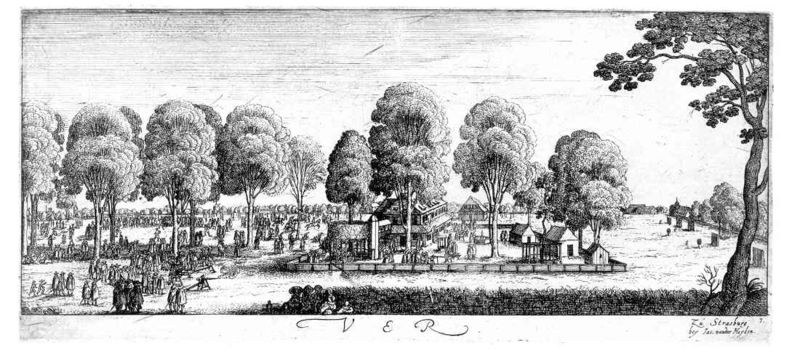
Titel: Frühling: Der Schützenplatz
Künstler: Wenzel Hollar
Standort: Karlsruhe
Institution: Staatliche Kunsthalle Karlsruhe
Schlagwörter: church, crowd, gathering, people, white, black, funeral, wall, picture, wood, clouds, horses, sky, tree, building, house, landscape, nature, houses, lane, roof, street, trees, village, forest, grass, bushes, garden, path, road, villa, drawing, black and white, illustration, sketch, writing, fence, town, outside, park, leaves, trunk, square, buildings, pencil, war, farm, home, branches, book, greyscale, contemporary, photograph, graveyard, grave, text, tee, big, fotograph, leafs, community, servants, natural, logs, peoples, slaves, log, plantation, pilgrims, farmhouse, big house, t, yarn, huts, ver, compound, hedge, graves, ruhe, vilage, outbuildings, silo, hedges, mens, ryhesr, plantaion, strasborg, v and r, v&r